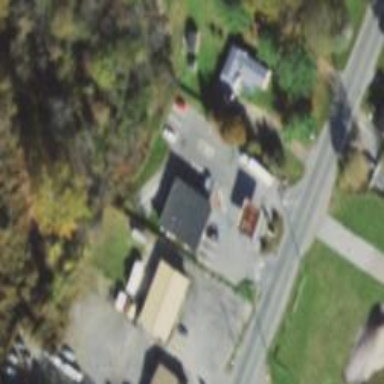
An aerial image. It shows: Convenience shop.